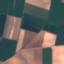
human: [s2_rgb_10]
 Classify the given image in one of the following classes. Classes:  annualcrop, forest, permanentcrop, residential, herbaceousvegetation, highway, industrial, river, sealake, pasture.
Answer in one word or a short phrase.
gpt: AnnualCrop